Question: Here is an elastic layout of a single item i'm trying to design :

Please find below the code i'm using to display that custom QListWidgetItem in a QlistWidget.
But the layout does not look as expected :
- -
The code :
'''
from PyQt5 import QtWidgets
from PyQt5.QtWidgets import *
class Ui_MainWindow(object):
def setupUi(self, MainWindow):
MainWindow.resize(400, 500)
self.centralwidget = QWidget(MainWindow)
self.gridLayout = QGridLayout(self.centralwidget)
self.listWidget = QListWidget(self.centralwidget)
self.gridLayout.addWidget(self.listWidget, 0, 0, 1, 1)
MainWindow.setCentralWidget(self.centralwidget)
class customWidget(QWidget):
def __init__ (self, name, date, desc, parent = None):
super(customWidget, self).__init__(parent)
# feed labels
self.labelName = QLabel(name)
self.labelName.setFrameShape(QFrame.Box)
self.labelName.setStyleSheet('''font: bold;''')
self.labelDate = QLabel(date)
self.labelDate.setFrameShape(QFrame.Box)
self.labelDesc = QLabel(desc)
self.labelDesc.setFrameShape(QFrame.Box)
self.labelDesc.setWordWrap(True)
# layout
self.Hlayout = QHBoxLayout()
self.Hlayout.addWidget(self.labelName)
self.Hlayout.addStretch()
self.Hlayout.addWidget(self.labelDate)
self.Vlayout = QVBoxLayout()
self.Vlayout.addLayout(self.Hlayout)
self.Vlayout.addWidget(self.labelDesc)
self.setLayout(self.Vlayout)
def feed_list():
myArray = [
("paul meneck", "21/09/1969", "blond whith red hat"),
("boby la pointe", "16/08/1972", "brown shoes"),
("julius con-meraz de la fuego", "07/12/1980","this is a very long description"
"with more and more bla bla bla bla bla bla bla bla bla bla bla bla bla bla bla "
"bla bla bla bla bla bla bla bla bla bla bla bla bla bla bla bla bla bla bla bla "
"bla bla bla bla bla bla bla bla bla bla bla bla bla bla bla bla bla bla bla bla "
"and finaly the END OF THAT LONG DESCRIPTION"),
("roberto umportes", "14/01/1957", "another description for that roberto")
]
for var in myArray:
item = QListWidgetItem()
widget = customWidget(var[0], var[1], var[2])
item.setSizeHint(widget.sizeHint())
ui.listWidget.addItem(item)
ui.listWidget.setItemWidget(item, widget)
if __name__ == "__main__":
import sys
app = QApplication(sys.argv)
MainWindow = QMainWindow()
ui = Ui_MainWindow()
ui.setupUi(MainWindow)
MainWindow.show()
feed_list()
sys.exit(app.exec_())
'''
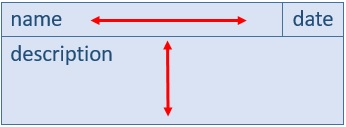
Answer: If using the QListWidget is mandatory, then you have to provide only the hint for the required orientation.
The returned sizeHint of a widget is always a size that , aka is the size to ensure that all widget have the correct size to show their contents (which is usually bigger than the size).
The sizeHint of an item view, instead, is the default size that the item will use, and since QListWidget has no horizontal header, there's no direct way to "stretch" the contents to a size smaller than the hint.
The solution is to invalidate the orientation of the size hint for which you're not interested, by setting its value to -1:
'''
widget = customWidget(var[0], var[1], var[2])
hint = widget.sizeHint()
hint.setWidth(-1)
item.setSizeHint(hint)
'''